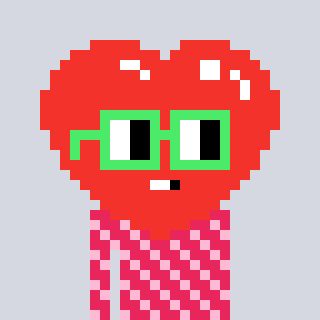
a pixel art character with square light green glasses, a heart-shaped head and a redpinkish-colored body on a cool background